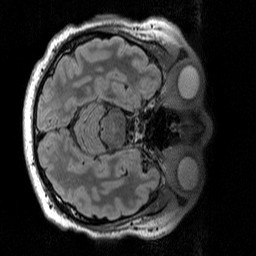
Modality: T2w
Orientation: axial
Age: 56
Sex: male
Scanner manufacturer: siemens
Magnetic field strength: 3 T
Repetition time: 5 s
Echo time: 0.386 s